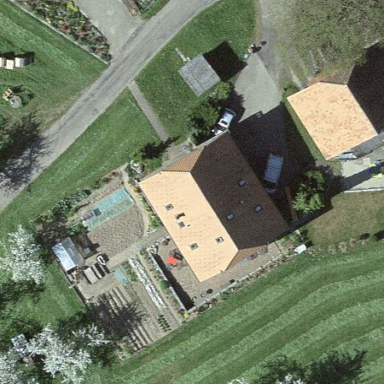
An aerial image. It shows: Simple and straightforward house.